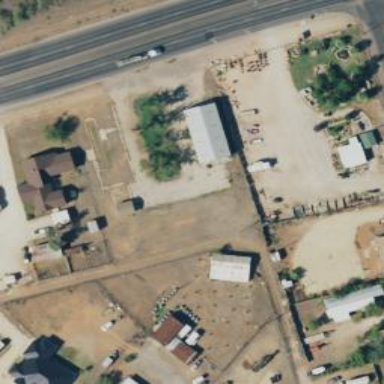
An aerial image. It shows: Alleyway designated as service road.